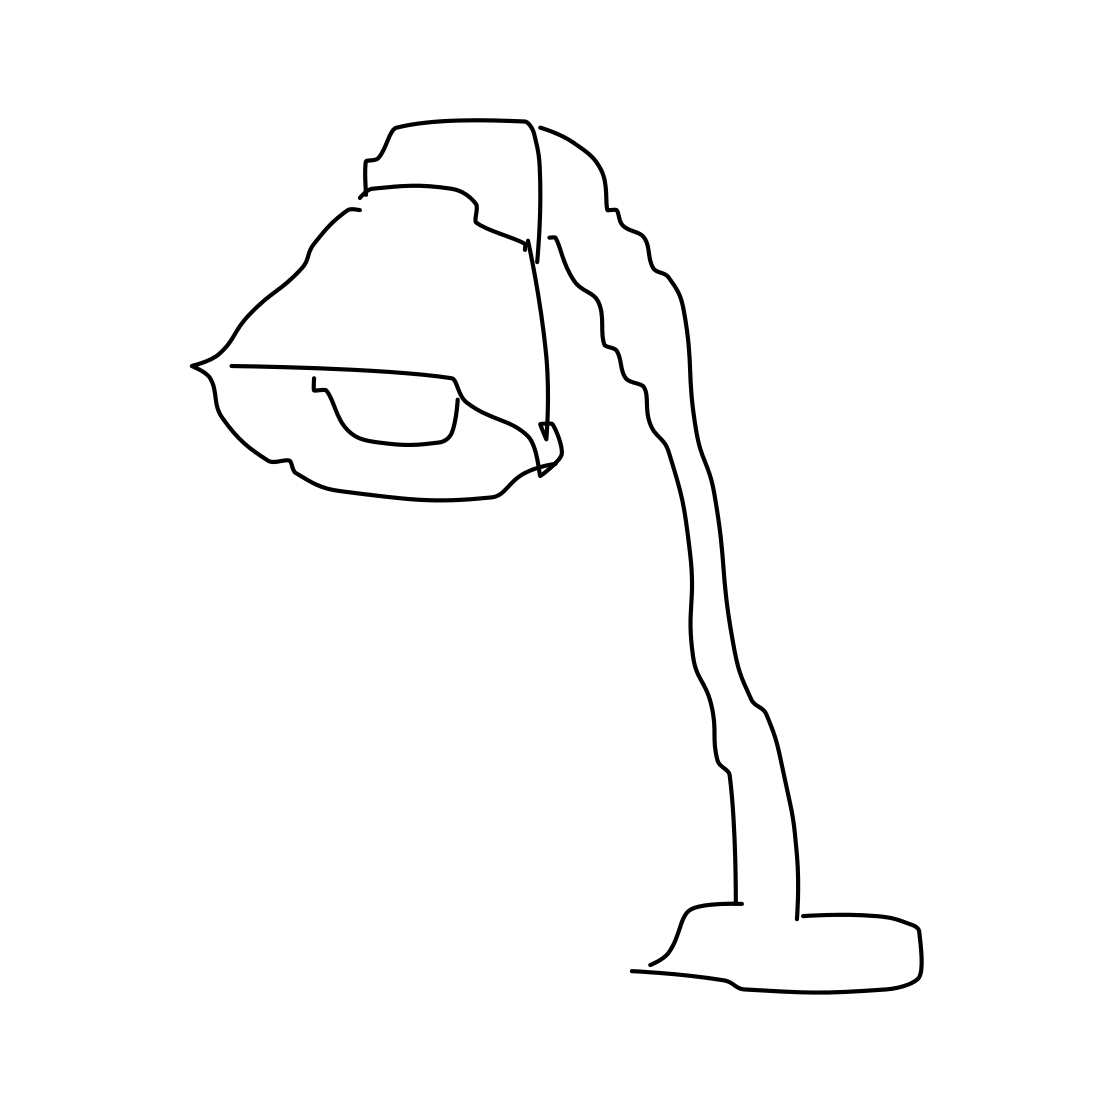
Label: tablelamp